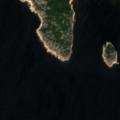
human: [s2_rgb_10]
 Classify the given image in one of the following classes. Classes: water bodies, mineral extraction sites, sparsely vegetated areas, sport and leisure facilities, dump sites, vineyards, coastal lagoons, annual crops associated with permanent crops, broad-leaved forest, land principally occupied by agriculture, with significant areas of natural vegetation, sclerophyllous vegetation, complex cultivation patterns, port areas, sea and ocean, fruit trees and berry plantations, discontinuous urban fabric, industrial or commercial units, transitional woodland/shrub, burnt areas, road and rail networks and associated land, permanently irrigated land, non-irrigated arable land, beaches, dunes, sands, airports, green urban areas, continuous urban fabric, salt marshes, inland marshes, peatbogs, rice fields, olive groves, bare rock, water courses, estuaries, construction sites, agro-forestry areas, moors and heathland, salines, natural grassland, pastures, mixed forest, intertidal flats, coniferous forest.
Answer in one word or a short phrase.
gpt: coniferous forest, sea and ocean